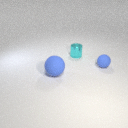
small blue rubber sphere behind large blue rubber sphere